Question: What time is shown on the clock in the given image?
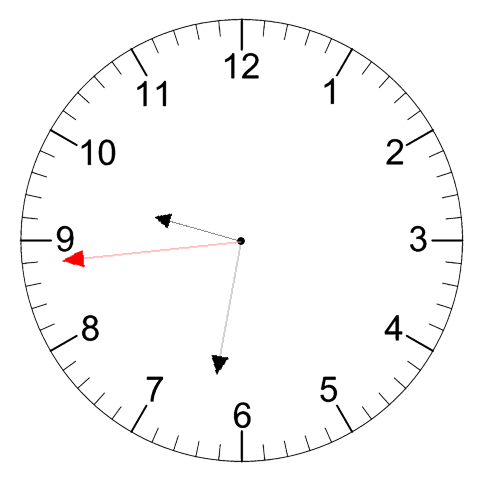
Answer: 09:31:44